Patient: sex F, age 46
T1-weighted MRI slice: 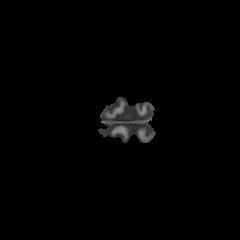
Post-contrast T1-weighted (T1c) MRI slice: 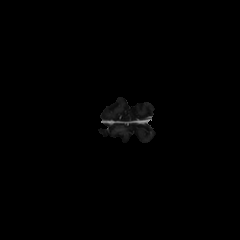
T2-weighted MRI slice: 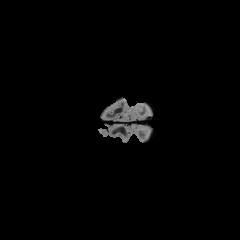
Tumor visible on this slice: no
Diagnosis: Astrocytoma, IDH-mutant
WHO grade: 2